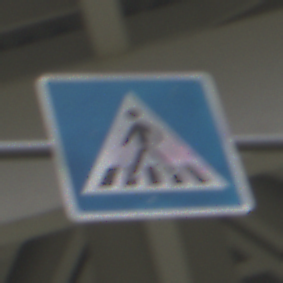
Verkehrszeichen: FussgaengerueberwegRechts
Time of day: Midday
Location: Outdoor (Urban)
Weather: Overcast
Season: NotSpecified
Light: Natural